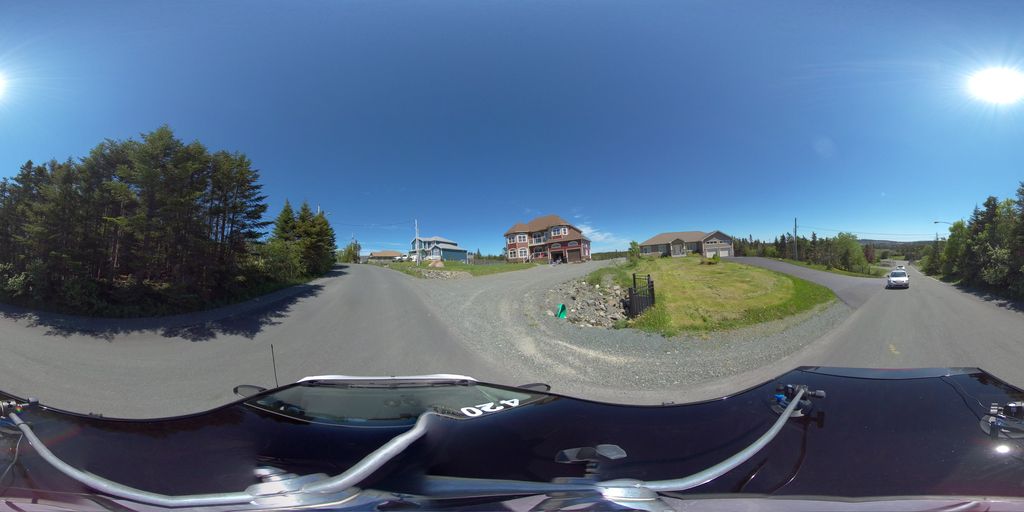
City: st_johns